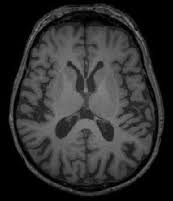
Label: notumor